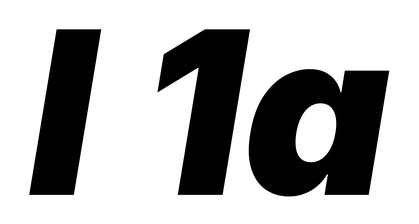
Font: Inter-Italic_Black_Italic